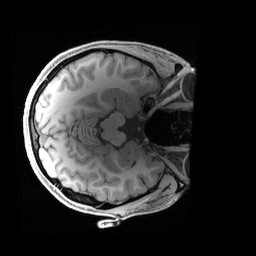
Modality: T1w
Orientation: axial
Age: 28
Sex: female
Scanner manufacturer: siemens
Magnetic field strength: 3 T
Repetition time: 2.4 s
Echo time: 0.00241 s